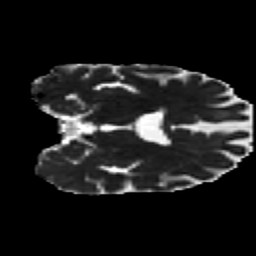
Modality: MD
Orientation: coronal
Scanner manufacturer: ge
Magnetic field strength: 3 T
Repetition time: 8.8 s
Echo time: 0.085 s